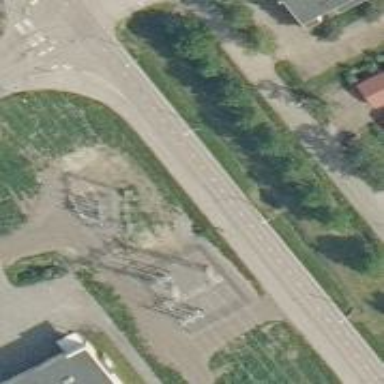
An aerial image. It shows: Termination power tower.